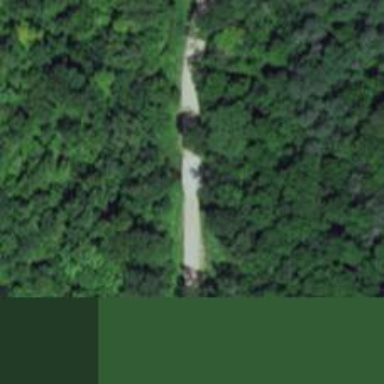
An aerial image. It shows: Unclassified road.